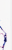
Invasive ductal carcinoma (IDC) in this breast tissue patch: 0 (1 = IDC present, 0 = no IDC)